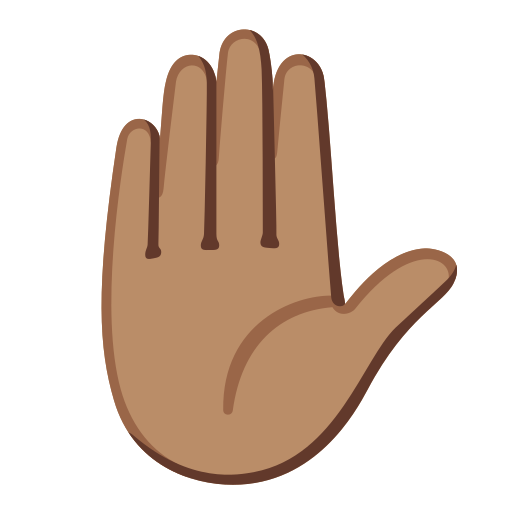
Emoji: ✋🏽